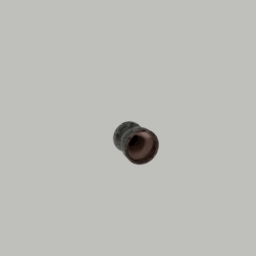
Label: decoration